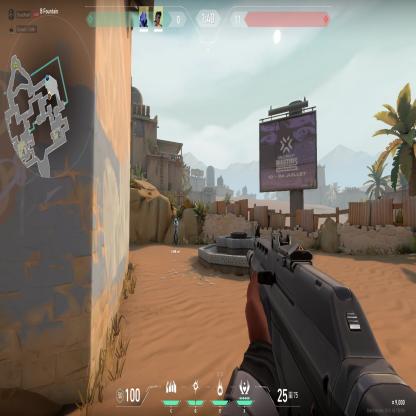
Label: teammate